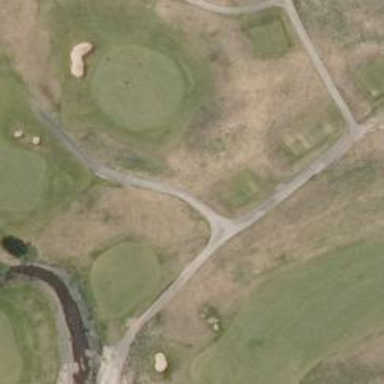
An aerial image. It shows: Path for both roads and golfers.